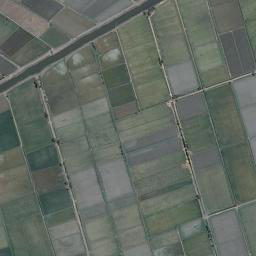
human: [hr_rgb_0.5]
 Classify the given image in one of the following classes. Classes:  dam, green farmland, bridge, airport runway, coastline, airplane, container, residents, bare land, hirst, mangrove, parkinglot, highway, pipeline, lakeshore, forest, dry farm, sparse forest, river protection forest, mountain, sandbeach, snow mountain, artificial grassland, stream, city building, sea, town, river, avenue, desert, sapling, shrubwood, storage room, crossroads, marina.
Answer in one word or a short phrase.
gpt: green farmland